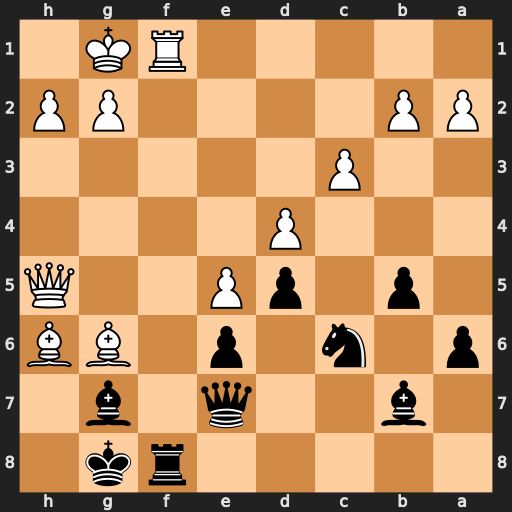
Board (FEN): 5rk1/1b2q1b1/p1n1p1BB/1p1pP2Q/3P4/2P5/PP4PP/5RK1
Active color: b
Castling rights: -
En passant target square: -
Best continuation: Rxf1+ Kxf1 Qf8+ Ke2 Bxh6